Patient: sex M, age 67
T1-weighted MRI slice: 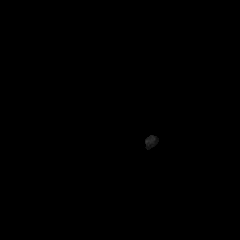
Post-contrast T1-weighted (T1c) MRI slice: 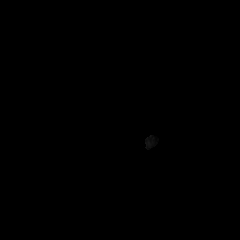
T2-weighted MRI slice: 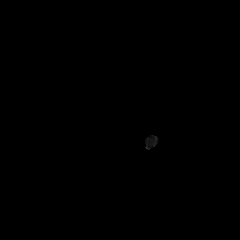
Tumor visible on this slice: no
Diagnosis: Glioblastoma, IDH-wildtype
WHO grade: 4